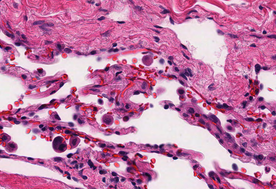
Tumor epithelial tissue: no
Tumor-associated stroma tissue: no
Normal tissue: yes